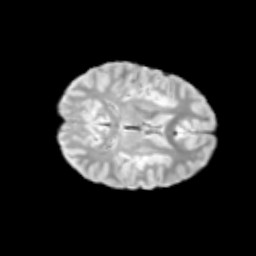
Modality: T2w
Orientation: axial
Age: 9
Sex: male
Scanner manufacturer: siemens
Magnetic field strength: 3 T
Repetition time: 3.8 s
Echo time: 0.07 s